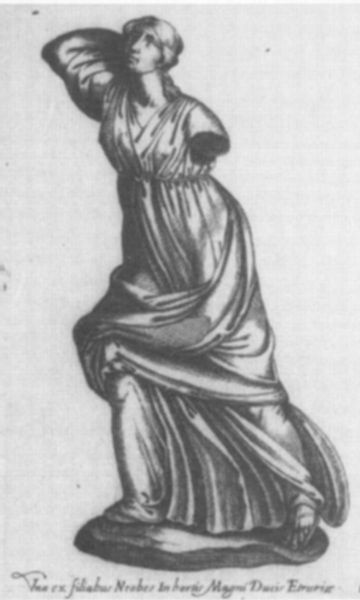
Titel: Älteste Tochter (Niobidengruppe)
Künstler: Cavalleriis
Institution: Florenz, Uffizien
Schlagwörter: fuß, kopf, schatten, umhang, weiß, bewegung, frau, grau, kleid, schwarz, skizze, zeichnung, blick, gürtel, arm, falten, gesicht, stein, bild, hals, figur, gewand, haare, stoff, skulptur, statue, brüste, schrift, inschrift, foto, gang, unterschrift, kohle, torso, druck, göttin, kaputt, sandale, madonna, defekt, frua, ganz, hare, armlos, fehlend, früste, kein arm